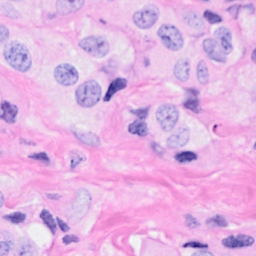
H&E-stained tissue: Breast